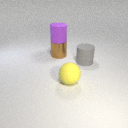
large gray rubber cylinder behind large yellow rubber sphere